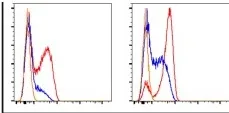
A novel Y524S variant in p110delta causes APDS. (C) Levels of phospho-Akt (Ser473) and beta-Actin in CD4 cells purified from control or patient PBMCs were assayed by Western blotting. Cells were unstimulated (-) or stimulated with anti-CD3 and anti-CD28 for 5 min (+). Results are representative of three experiments.
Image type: pathology (immunostaining)